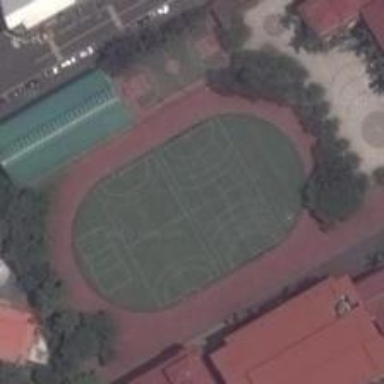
This irregular site is located between the two roads, mainly composed of two venues .